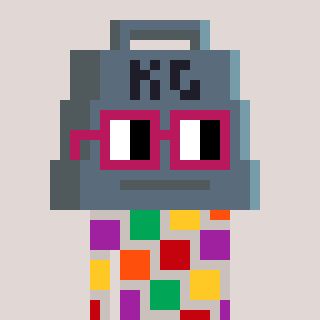
a pixel art character with square dark red glasses, a weight-shaped head and a foggrey-colored body on a warm background